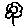
Label: flower